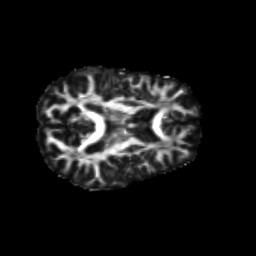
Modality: FA
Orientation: axial
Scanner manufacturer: siemens
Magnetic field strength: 3 T
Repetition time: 9.2 s
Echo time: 0.084 s